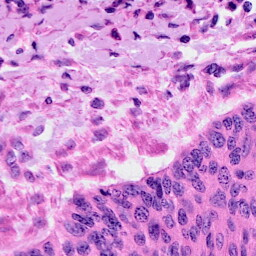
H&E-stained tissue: Cervix